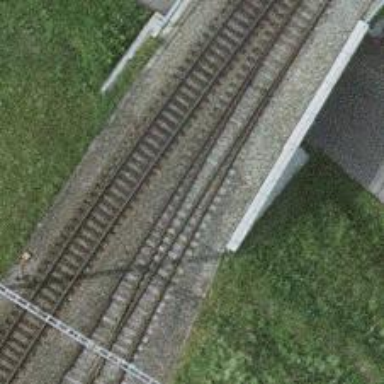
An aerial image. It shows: Railway switch.